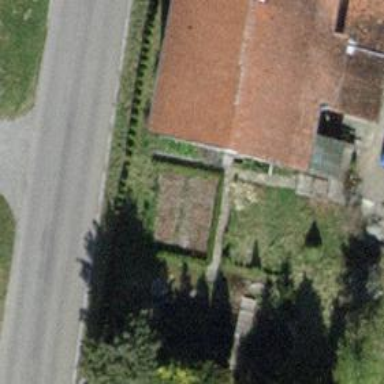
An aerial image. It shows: Detached building with gabled roof.